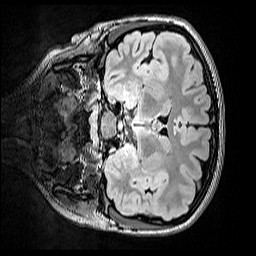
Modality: FLAIR
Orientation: coronal
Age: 14
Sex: female
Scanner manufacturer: siemens
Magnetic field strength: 3 T
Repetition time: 5 s
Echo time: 0.388 s